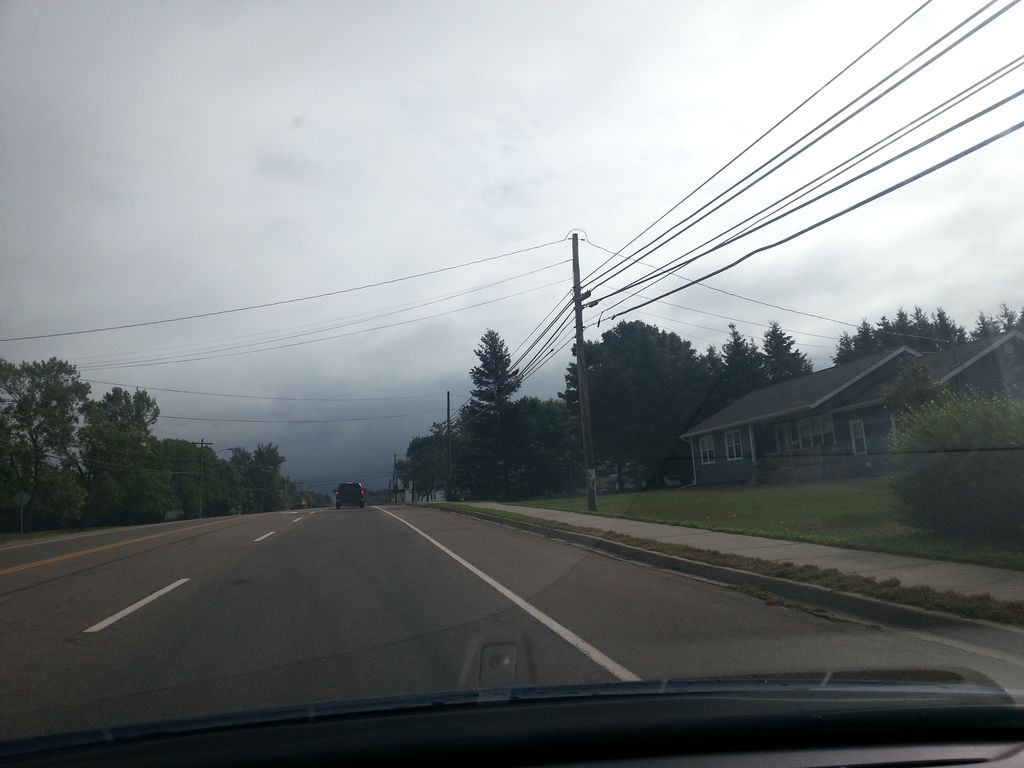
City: charlottetown